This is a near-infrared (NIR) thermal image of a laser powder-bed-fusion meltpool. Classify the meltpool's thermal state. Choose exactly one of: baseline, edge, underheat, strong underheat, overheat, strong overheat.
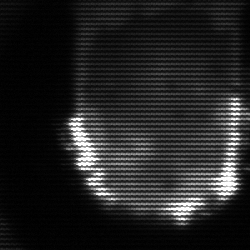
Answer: strong underheat